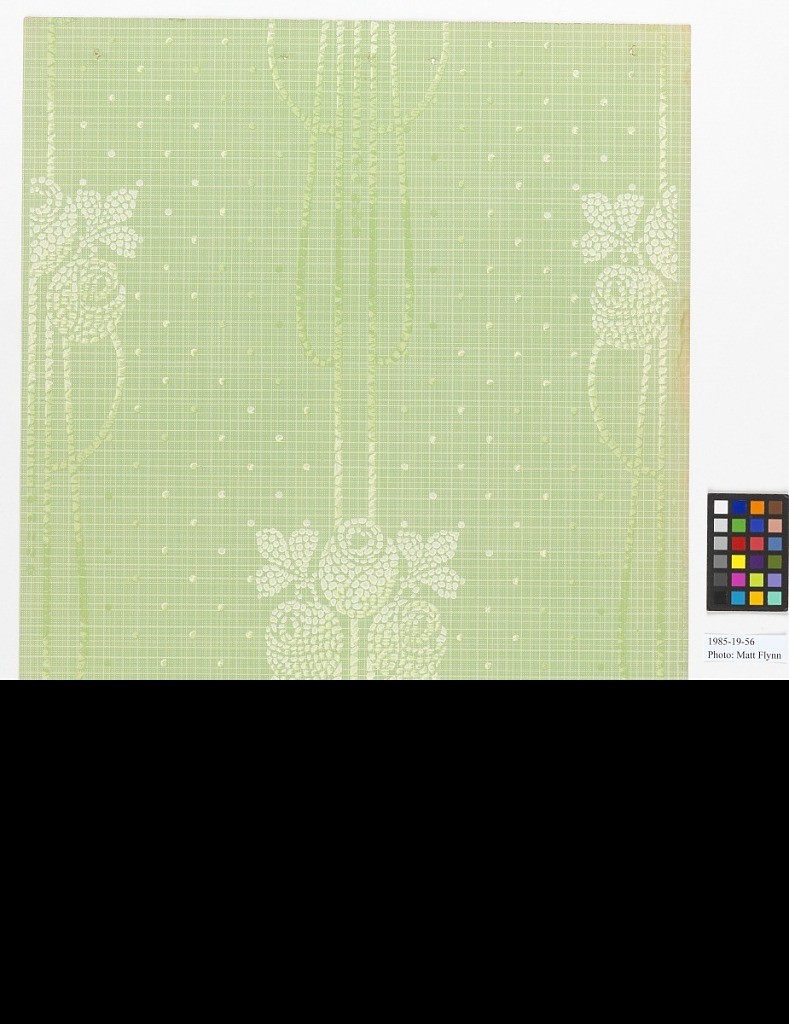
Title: Sidewall - sample
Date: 1906–08
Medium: Machine-printed
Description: Stylized floral stripe; groups of three roses, in mosaic or stippled design, on spotted background. Printed in light green on medium green plaid background.